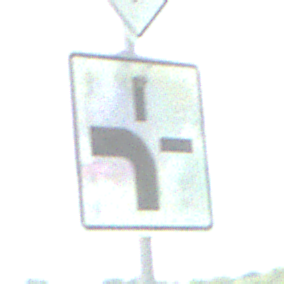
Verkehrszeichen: VerlaufVorfahrtsstrasse1
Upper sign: Vorfahrtsstrasse
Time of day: MorningAfternoon
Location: Outdoor (Nature)
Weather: PartlyCloudy
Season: NotSpecified
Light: Natural